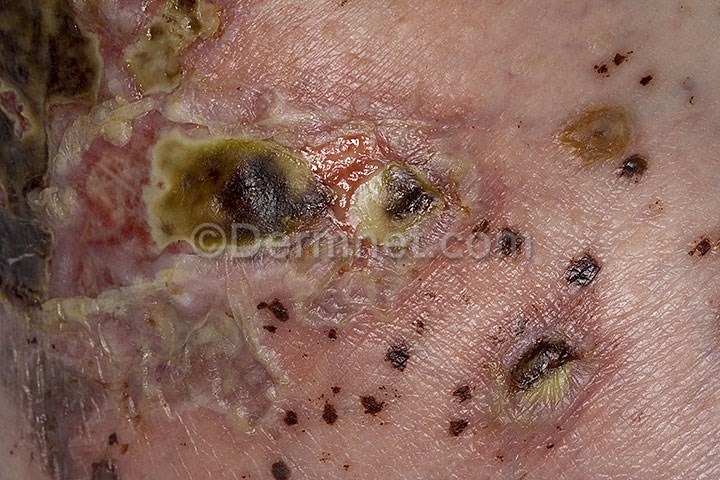
Disease: Vasculitis Photos